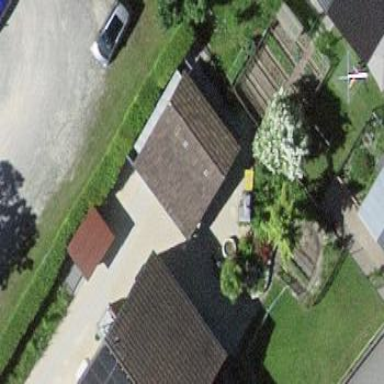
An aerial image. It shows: Garage.